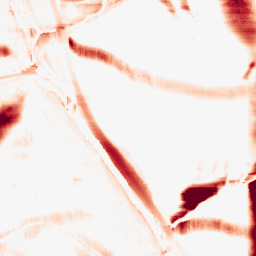
Category: morphological
Decomposition family: morphological_rect
Decomposition parameters: operation: opening
width: 50
height: 20
Upsampling method: sinc_hamming
Upsampling parameters: scale: 4
kernel_size: 16
Upsampling scale: 4